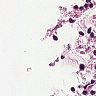
Metastatic tissue present: no